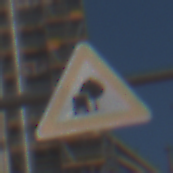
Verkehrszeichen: UnzureichendesLichtraumprofil
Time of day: MorningAfternoon
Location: Outdoor (Urban)
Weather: Clear
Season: NotSpecified
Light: Natural